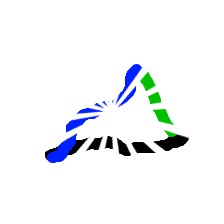
Shape: triangle